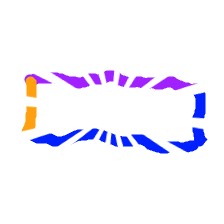
Shape: rectangle